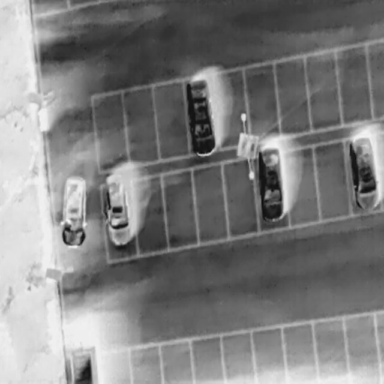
There are five Cars in the infrared image.